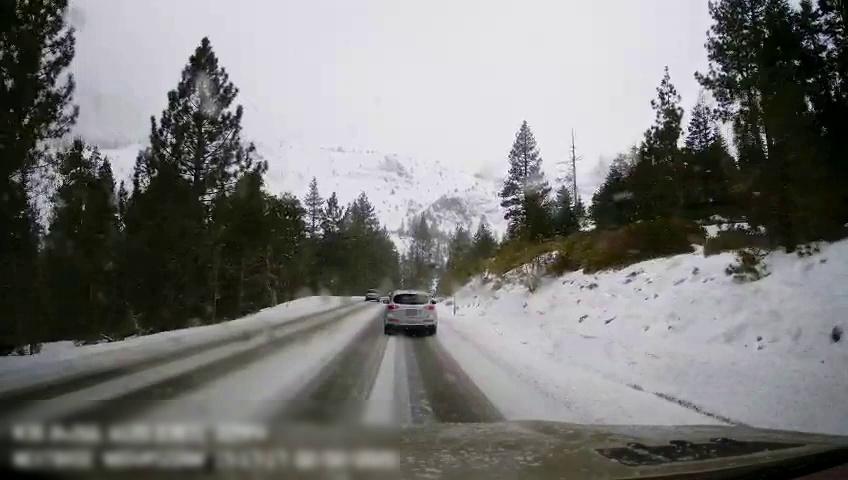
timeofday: Day
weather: Snowy
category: Drivable Space
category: Vehicles | SUV
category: Vehicles | Car